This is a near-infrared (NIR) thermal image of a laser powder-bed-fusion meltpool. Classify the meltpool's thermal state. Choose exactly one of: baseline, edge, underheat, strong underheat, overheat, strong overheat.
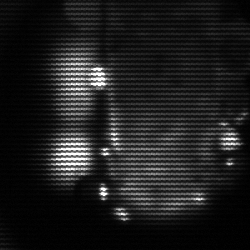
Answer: strong underheat